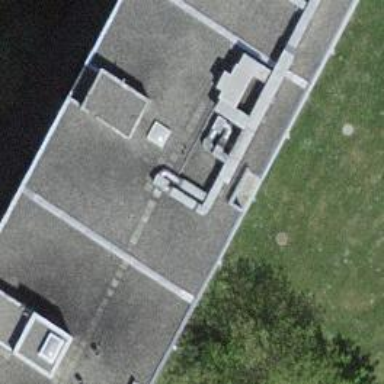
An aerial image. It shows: Apartment building with flat roof.